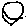
Label: circle